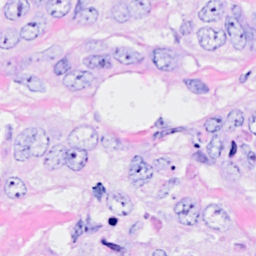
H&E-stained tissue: Breast